Question: I have the following project-tree:

I can access the 290.gif file in the path: by using the following command:
'''
this.getClass().getResource("/dk/resources/290.gif")
'''
But I access the 290.gif file in the path: by using the following command:
'''
this.getClass().getResource("/resources2/290.gif")
'''
I am trying to access the 290.gif file from the HelloWorldFrame.java class.
I want to access the 290.gif file in the path: !
What am I doing wrong?
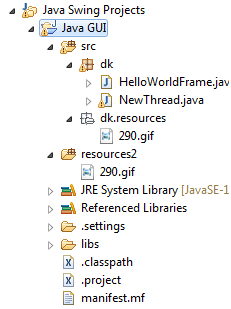
Answer: You have declared both 'src' and 'resources2' directories as in Eclipse.
When Eclipse builds your app, it copies recources to the 'build' folder, and so:
- 'dk.resources''/dk/resources/290.gif'- 'resources2''/290.gif'
If you want the file to be accessible via '/resources2/290.gif', then create a package named 'resource2' under the 'src' folder.